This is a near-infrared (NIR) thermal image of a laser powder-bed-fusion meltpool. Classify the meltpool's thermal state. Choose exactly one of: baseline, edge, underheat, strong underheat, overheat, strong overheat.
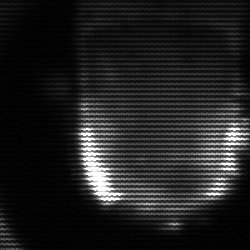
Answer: baseline